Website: crate-barrel
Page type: address-validator
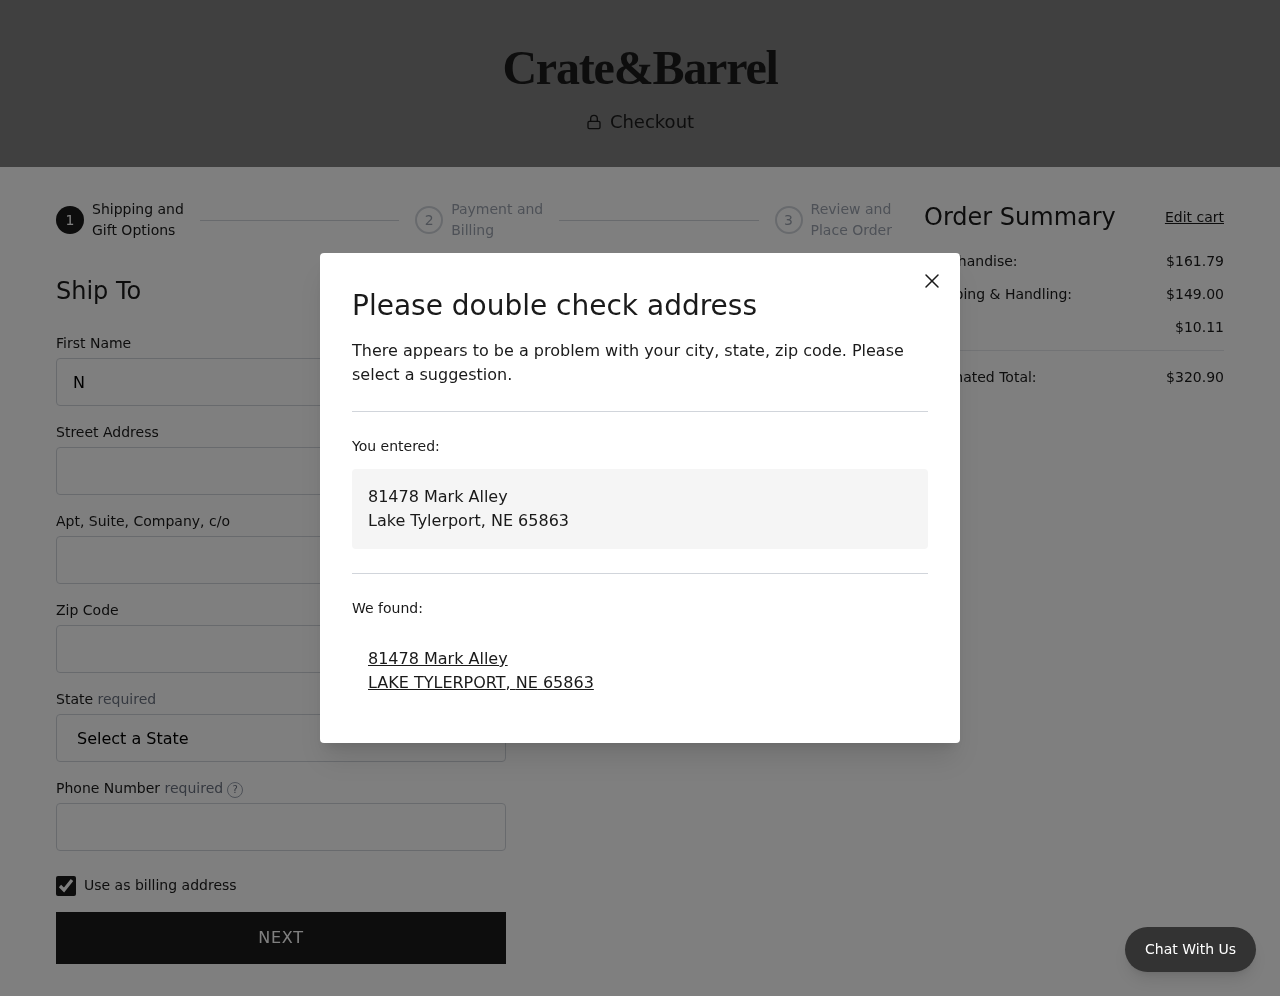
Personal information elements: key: PII_CITY
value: Lake Tylerport
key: PII_CITY
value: LAKE TYLERPORT
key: PII_FIRSTNAME
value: Nicole
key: PII_PHONE
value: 5592376493
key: PII_POSTCODE
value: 65863
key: PII_STATE
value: Nebraska
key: PII_STATE_ABBR
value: NE
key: PII_STREET
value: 81478 Mark Alley
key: PII_STREET2
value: Apt. 636
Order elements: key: ORDER_SUBTOTAL
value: $161.79
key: ORDER_SHIPPING_COST
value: $149.00
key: ORDER_TAX
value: $10.11
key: ORDER_TOTAL
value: $320.90